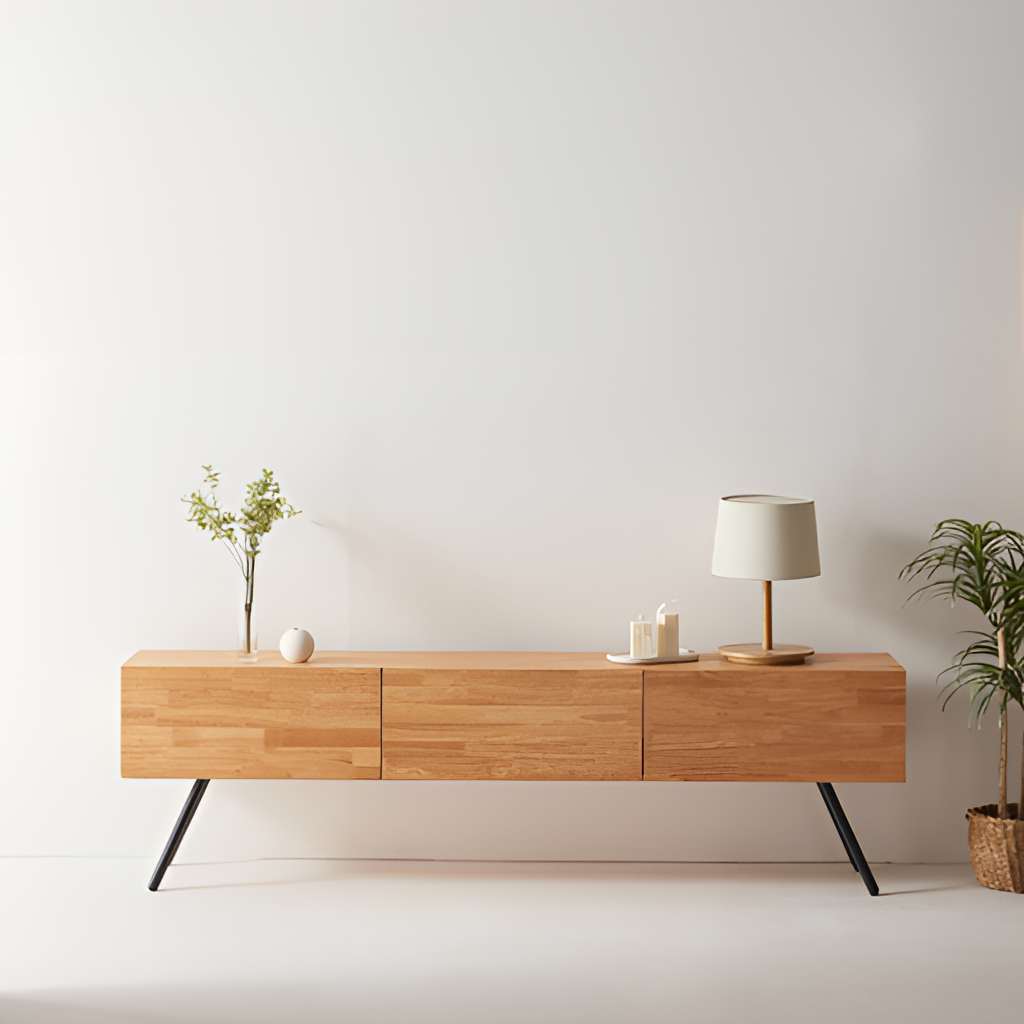
living room, wood sideboard, white tile flooring, with smooth pattern, minimalist, white paint wallpaper, with solid pattern